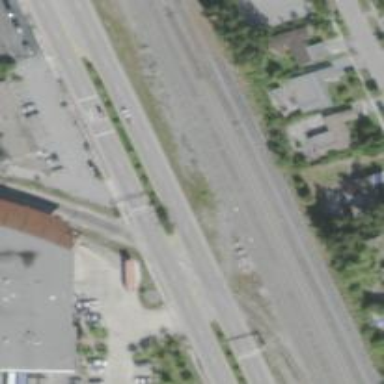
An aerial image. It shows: Railway crossing.